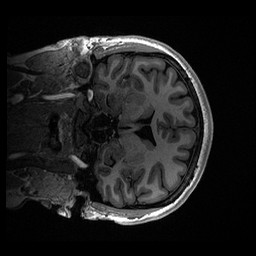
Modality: T1w
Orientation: coronal
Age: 21
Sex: female
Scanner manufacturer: ge
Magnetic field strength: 3 T
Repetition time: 0.006952 s
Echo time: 0.00292 s